Brain MRI, t1w sequence, axial 2D slice.
Patient: age 30, sex F, weight 75 kg, height 1.7 m
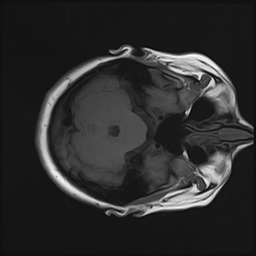